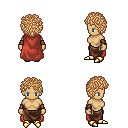
a pixel art fantasy rpg character, female body template, human, tanned skin, maroon cape, robe skirt, light blonde curly afro hairstyle, cloth bracers, gold boots, four views (front, back, left, right), 2x2 character sprite sheet, small pixel art, hard edges, no anti-aliasing